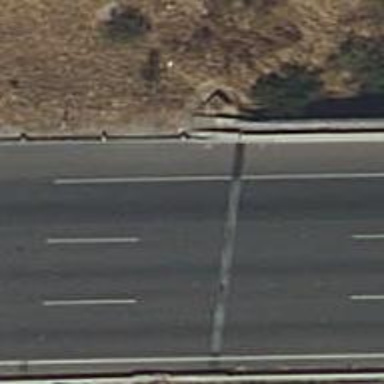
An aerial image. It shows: Motorway bridge with asphalt surface.